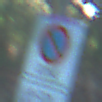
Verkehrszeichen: BeginnEingeschraenktesHalteverbotZone
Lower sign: ZeitangabenMitBeschraenkungAufWochentage4
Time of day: MorningAfternoon
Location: Outdoor (Nature)
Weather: Clear
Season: NotSpecified
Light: Natural